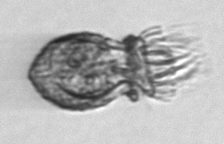
Label: Tintinnina